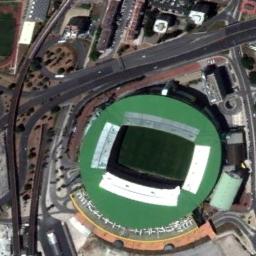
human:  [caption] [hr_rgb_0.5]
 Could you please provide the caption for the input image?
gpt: This stadium has a white podium and a blue runway .

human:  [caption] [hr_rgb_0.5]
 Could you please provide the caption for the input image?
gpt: There are several cars on the road beside the stadium .

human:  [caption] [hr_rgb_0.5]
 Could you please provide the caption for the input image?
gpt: The stadium is next to some buildings and roads .

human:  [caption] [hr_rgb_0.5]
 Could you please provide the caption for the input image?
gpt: The circular stadium is built between the residential area and the road .

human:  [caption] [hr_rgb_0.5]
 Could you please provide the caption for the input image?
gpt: There are some buildings around the stadium with a green roof .